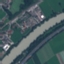
Land use / land cover: River